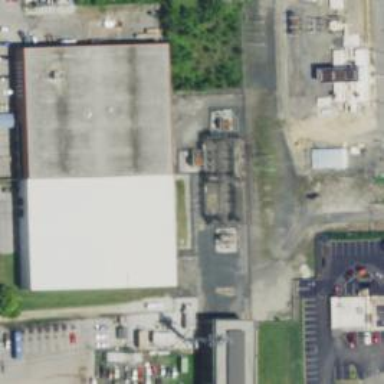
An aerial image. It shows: Power substation.